Question: I have problem with queries in my Controller. I want to count rows and sum by column in one query.

So far, I created two queries:
'''
$paymentsCount = Payments::where('pay_status', 'like', "%{$payStatus}%")->count();
'''
'''
$paymentsValue = Payments::where('pay_status', 'like', "%{$payStatus}%")->sum('brutto');
'''
I have no Idea, how to make on query instead this two queries.
I will be grateful for any help.
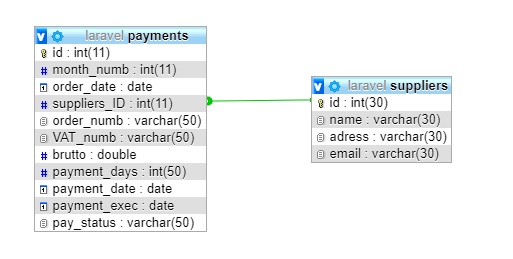
Answer: The query builder allows you to customize your 'SELECT' clause with the <URL> method.
Use it to add 'COUNT()' and 'SUM()' in addition of the other columns:
'''
$payments = Payments::select('*', 'COUNT(*) AS count', 'SUM(brutto) AS sum')
->where('pay_status', 'LIKE', "%{$payStatus}%")
->get();
'''